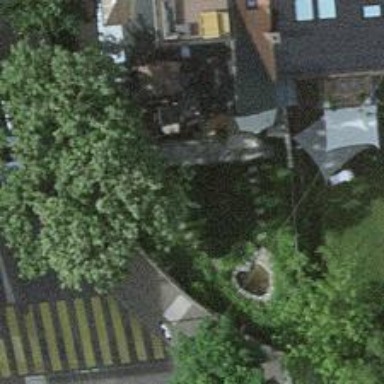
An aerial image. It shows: Deciduous broadleaved tree in garden.